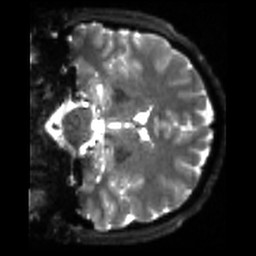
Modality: sbref
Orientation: coronal
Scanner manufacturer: siemens
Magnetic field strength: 3 T
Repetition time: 4 s
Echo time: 0.0594 s